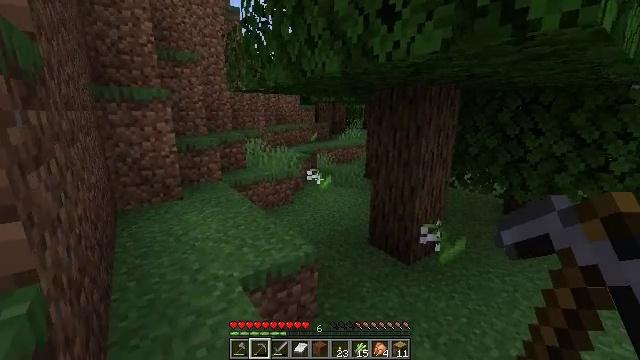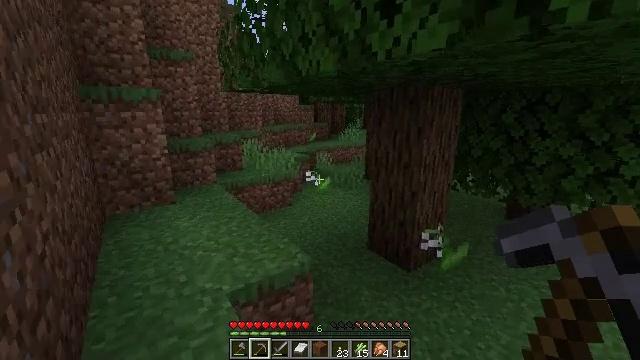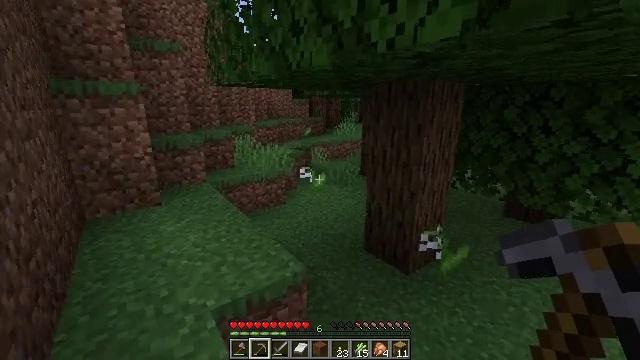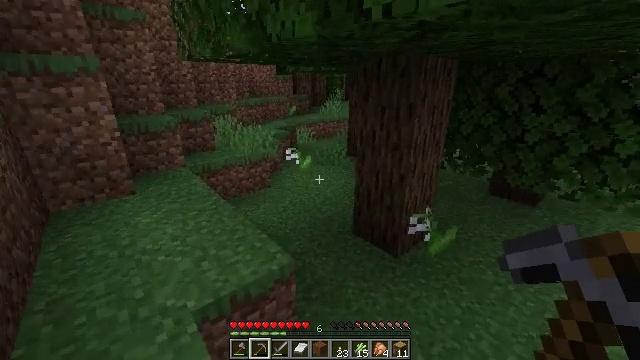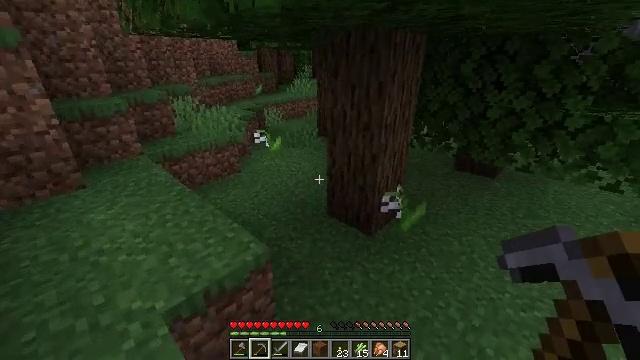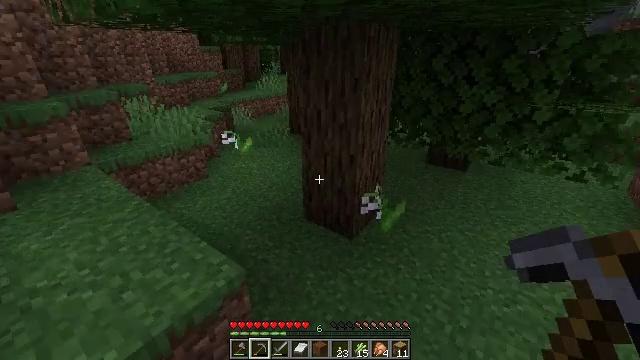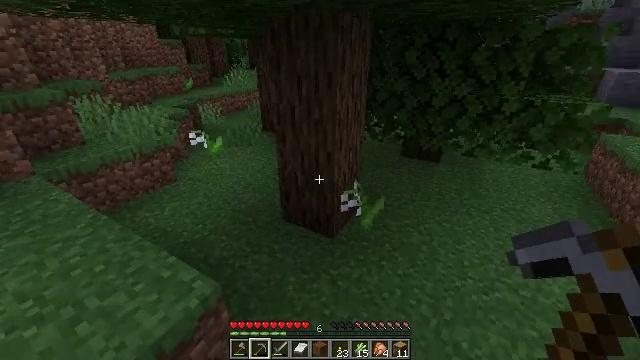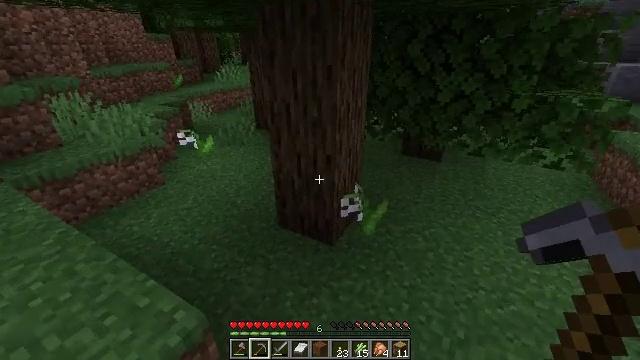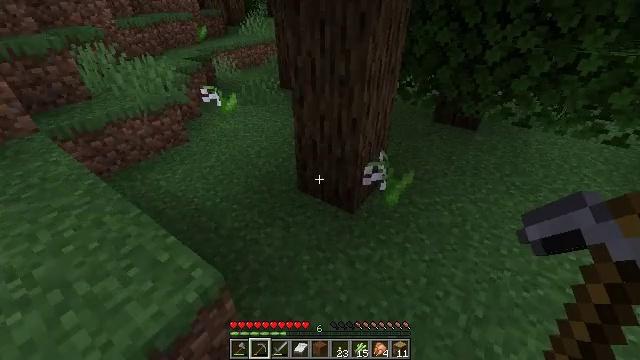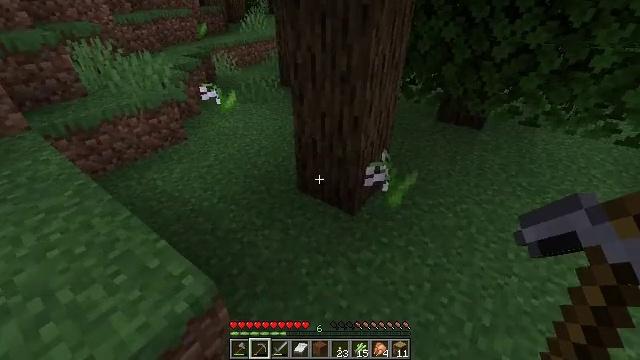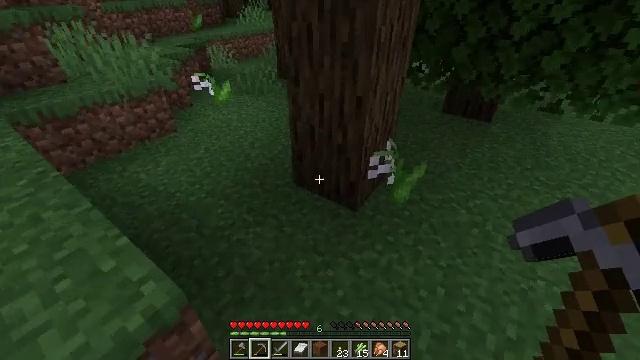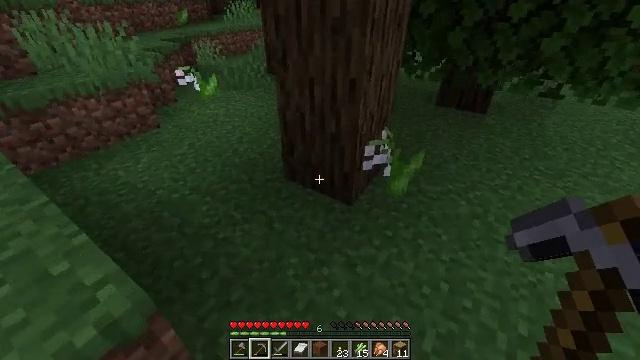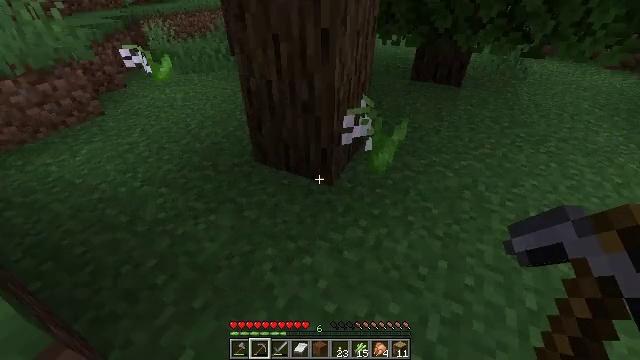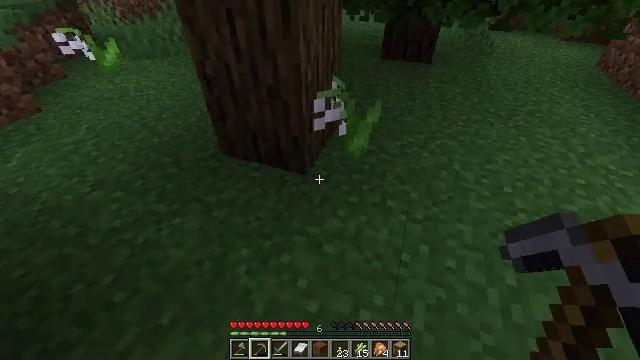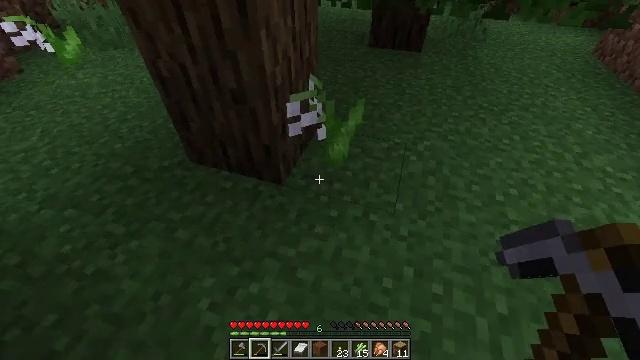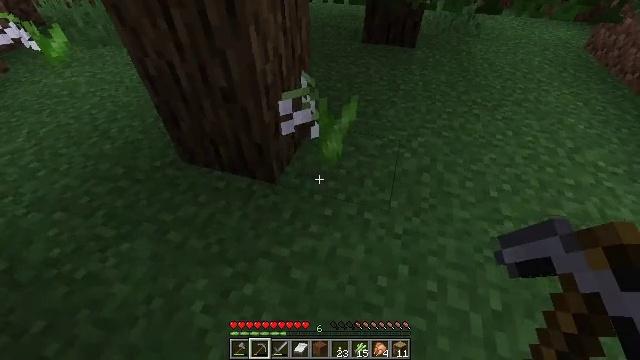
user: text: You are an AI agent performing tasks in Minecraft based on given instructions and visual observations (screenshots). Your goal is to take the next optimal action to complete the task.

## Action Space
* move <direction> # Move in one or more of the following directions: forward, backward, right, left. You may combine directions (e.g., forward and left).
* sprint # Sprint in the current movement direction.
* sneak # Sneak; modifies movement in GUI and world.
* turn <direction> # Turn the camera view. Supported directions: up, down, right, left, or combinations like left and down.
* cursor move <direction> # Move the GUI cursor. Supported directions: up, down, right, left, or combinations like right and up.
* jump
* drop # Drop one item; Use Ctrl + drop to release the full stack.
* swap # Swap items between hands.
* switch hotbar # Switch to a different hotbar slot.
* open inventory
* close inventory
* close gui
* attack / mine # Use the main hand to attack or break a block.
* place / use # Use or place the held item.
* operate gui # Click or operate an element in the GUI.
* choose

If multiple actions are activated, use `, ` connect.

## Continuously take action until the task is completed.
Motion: motion action
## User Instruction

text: Collect the lily of the valley from the ground.
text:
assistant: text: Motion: move forward
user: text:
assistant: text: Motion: move forward, turn right and down
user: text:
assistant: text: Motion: move forward, turn right and down
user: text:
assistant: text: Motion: move forward, turn right and down
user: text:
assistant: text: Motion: move forward, turn right
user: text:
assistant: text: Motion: move forward, turn right and down
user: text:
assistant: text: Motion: move forward, turn right and down
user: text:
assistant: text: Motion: move forward, turn left and down
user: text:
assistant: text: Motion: move forward
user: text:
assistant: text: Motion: move forward
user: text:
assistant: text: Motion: move forward, turn right
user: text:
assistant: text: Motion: move forward and move right, turn right and down
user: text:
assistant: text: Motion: move forward and move right, turn right and down
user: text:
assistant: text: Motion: move forward and move right, turn right and down
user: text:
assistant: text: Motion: move forward and move right, turn right
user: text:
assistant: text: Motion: attack / mine
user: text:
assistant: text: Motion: attack / mine
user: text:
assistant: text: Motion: attack / mine
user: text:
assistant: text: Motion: no_op
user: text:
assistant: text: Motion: no_op
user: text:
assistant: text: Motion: no_op
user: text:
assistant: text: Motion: no_op
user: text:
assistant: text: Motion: no_op
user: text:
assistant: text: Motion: turn left and up
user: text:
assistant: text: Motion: turn left and up
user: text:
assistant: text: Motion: no_op
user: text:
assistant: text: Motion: attack / mine
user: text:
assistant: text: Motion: attack / mine
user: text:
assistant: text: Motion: attack / mine
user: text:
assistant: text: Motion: attack / mine